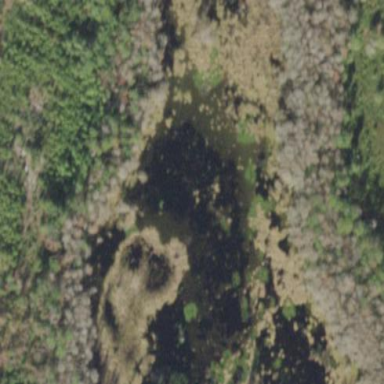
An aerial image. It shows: Marshy wetland area.